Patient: sex M, age 36
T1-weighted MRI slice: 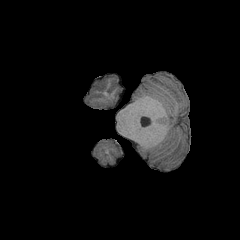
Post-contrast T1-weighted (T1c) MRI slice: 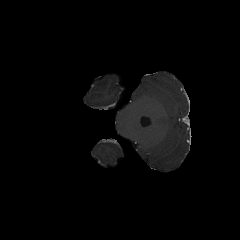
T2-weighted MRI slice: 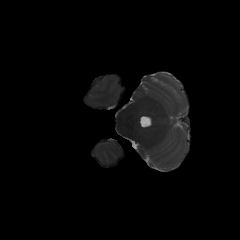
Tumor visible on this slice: no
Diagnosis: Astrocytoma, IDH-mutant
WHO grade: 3